Field crop: maize
Growth stage: 2
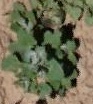
Species: chenopodium